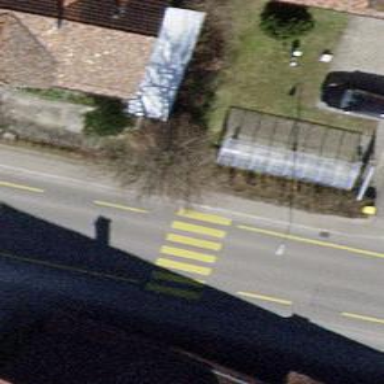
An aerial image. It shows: Zebra crossing on the road.